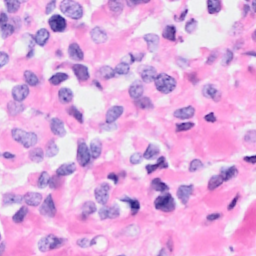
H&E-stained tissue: Breast